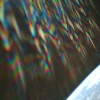
Label: sunburn